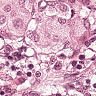
Metastatic tissue present: yes